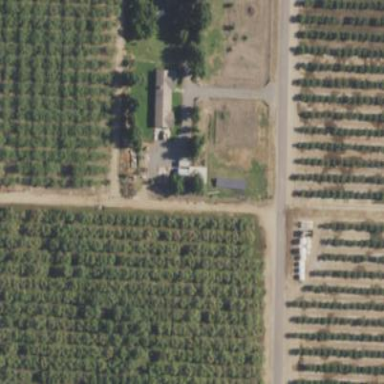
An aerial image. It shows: Orchard.